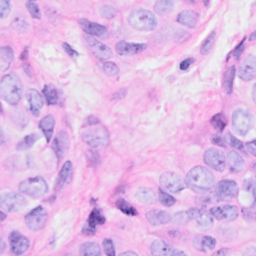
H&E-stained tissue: Breast